Aerial crown-view tile of a tropical tree (Barro Colorado Island, Panama), acquired 20241112:
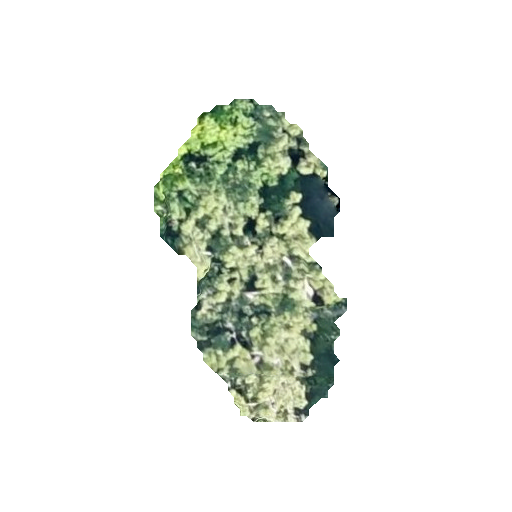
Species: Ceiba pentandra
GBIF accepted scientific name: Ceiba pentandra
Crown area: 64.927 m²